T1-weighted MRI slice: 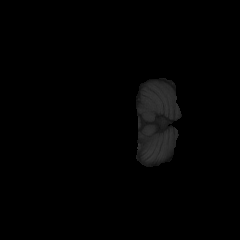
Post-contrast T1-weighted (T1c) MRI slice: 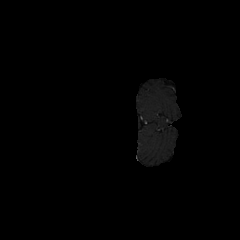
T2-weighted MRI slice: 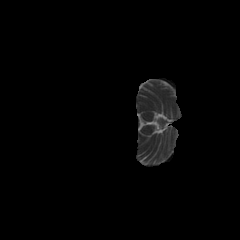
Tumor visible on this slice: no